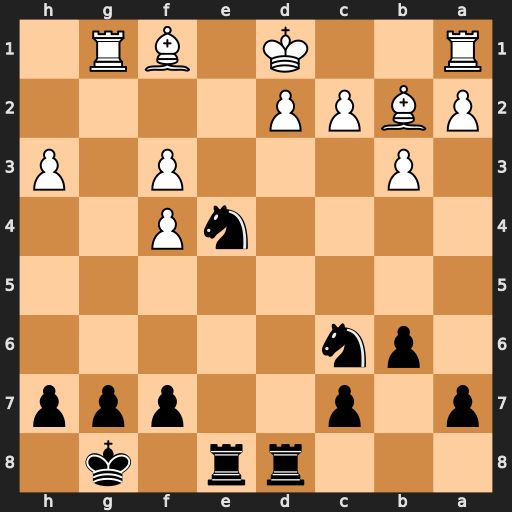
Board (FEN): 3rr1k1/p1p2ppp/1pn5/8/4nP2/1P3P1P/PBPP4/R2K1BR1
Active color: b
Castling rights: -
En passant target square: -
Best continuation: Nf2+ Kc1 Re1#